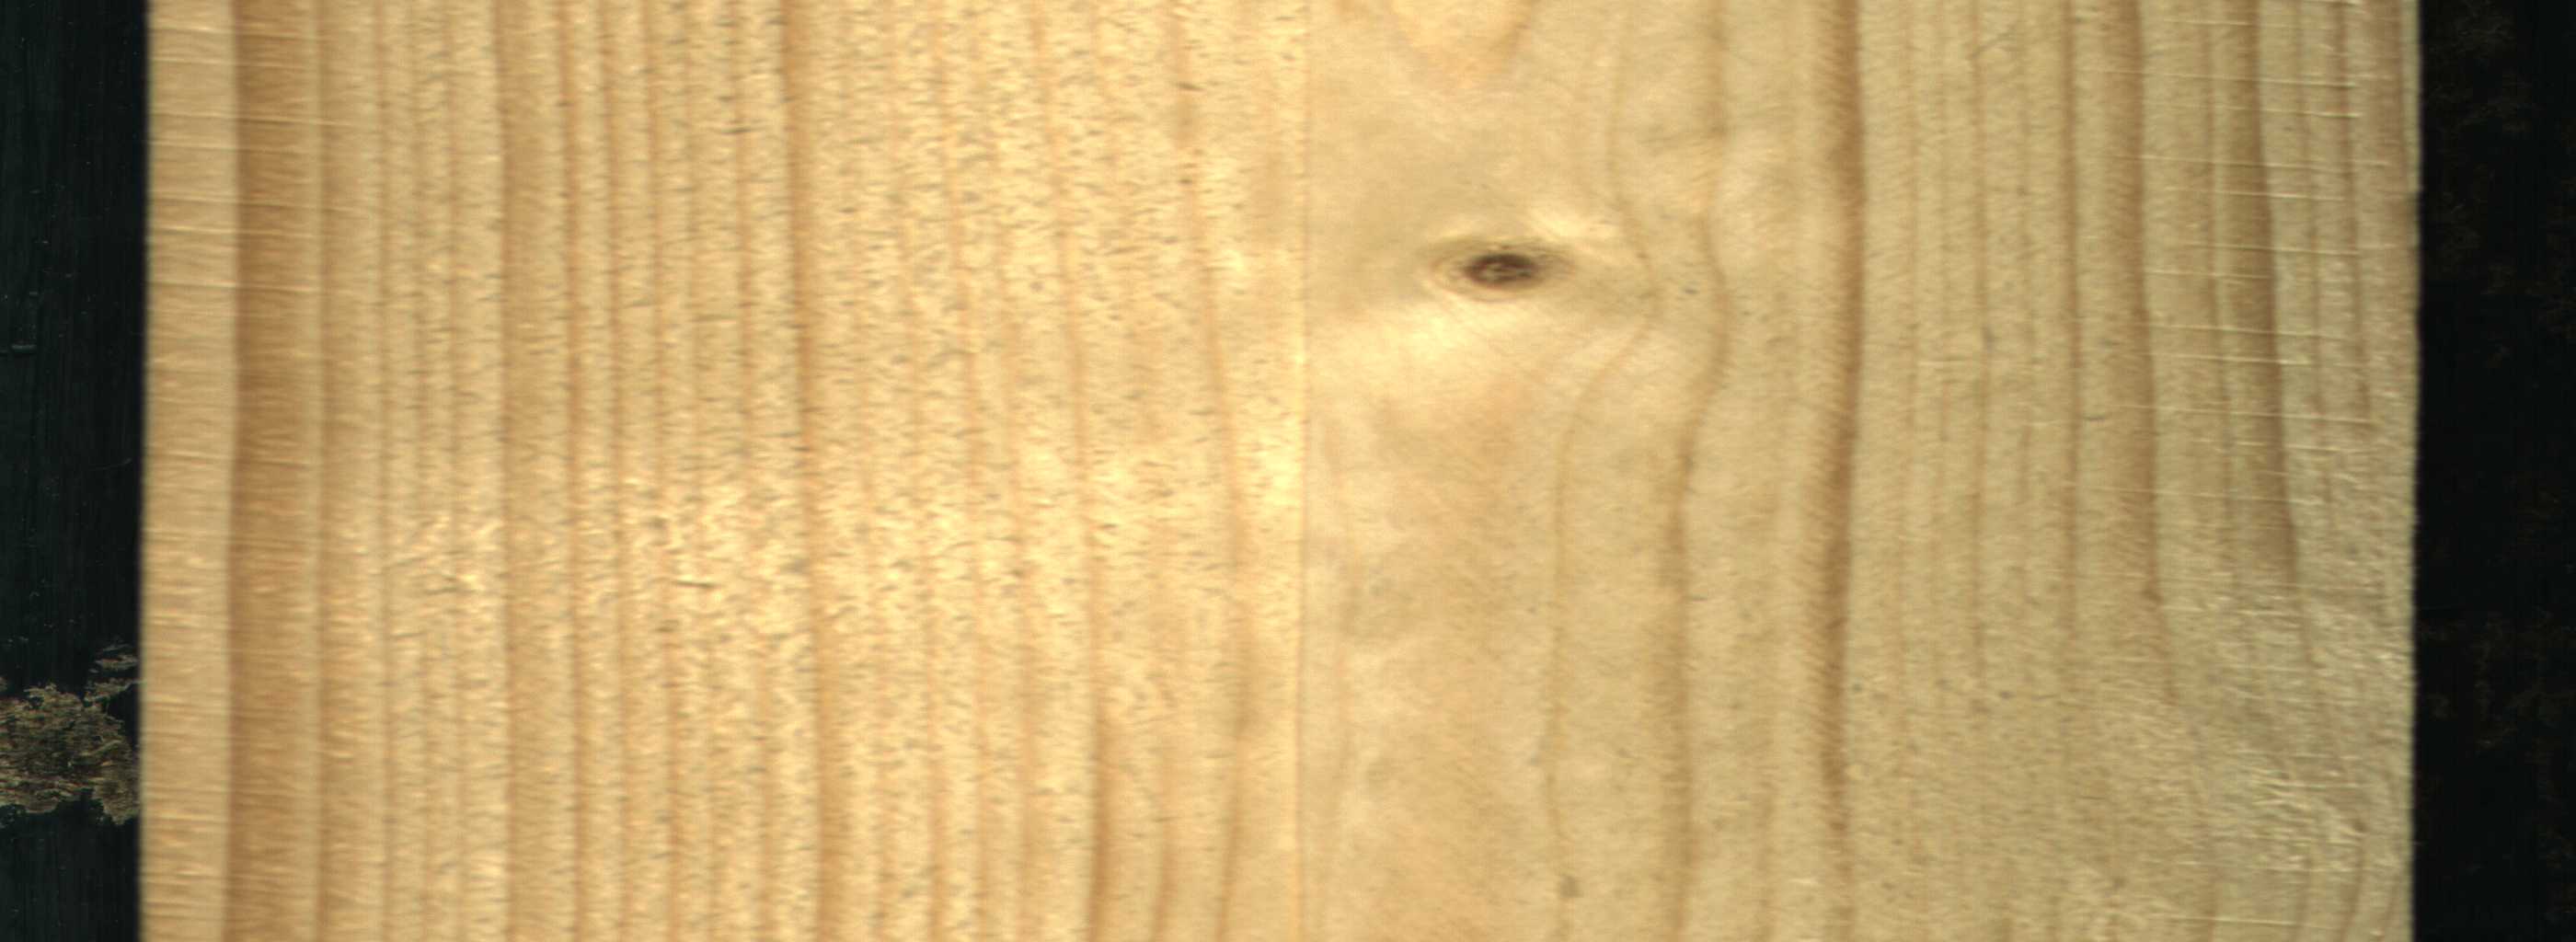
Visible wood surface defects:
Live_Knot